Question: I have Spring Web app built with maven. I excluded commons-logging from spring to use SLF4J and Logback. But for some reason, the deployment fails with the following error
'''
Caused by: java.lang.NoClassDefFoundError: Lorg/apache/commons/logging/Log;
at java.lang.Class.getDeclaredFields0(Native Method)
at java.lang.Class.privateGetDeclaredFields(Class.java:2436)
at java.lang.Class.getDeclaredFields(Class.java:1806)
at org.apache.catalina.util.Introspection.getDeclaredFields(Introspection.java:106)
at org.apache.catalina.startup.WebAnnotationSet.loadFieldsAnnotation(WebAnnotationSet.java:256)
at org.apache.catalina.startup.WebAnnotationSet.loadApplicationServletAnnotations(WebAnnotationSet.java:132)
at org.apache.catalina.startup.WebAnnotationSet.loadApplicationAnnotations(WebAnnotationSet.java:65)
at org.apache.catalina.startup.ContextConfig.applicationAnnotationsConfig(ContextConfig.java:334)
at org.apache.catalina.startup.ContextConfig.configureStart(ContextConfig.java:774)
at org.apache.catalina.startup.ContextConfig.lifecycleEvent(ContextConfig.java:305)
at org.apache.catalina.util.LifecycleSupport.fireLifecycleEvent(LifecycleSupport.java:117)
at org.apache.catalina.util.LifecycleBase.fireLifecycleEvent(LifecycleBase.java:90)
at org.apache.catalina.core.StandardContext.startInternal(StandardContext.java:5095)
at org.apache.catalina.util.LifecycleBase.start(LifecycleBase.java:150)
... 40 more
Caused by: java.lang.ClassNotFoundException: org.apache.commons.logging.Log
at org.apache.catalina.loader.WebappClassLoaderBase.loadClass(WebappClassLoaderBase.java:1295)
at org.apache.catalina.loader.WebappClassLoaderBase.loadClass(WebappClassLoaderBase.java:1147)
... 54 more
'''
I'm not sure what is triggering the Apps server to look for commons logging and then complain that it can't find it. I'm trying to find out the misconfiguration in my app that could be causing this (maven's dependency tree did not show commons logging at all). Here's my Maven configuration
'''
<!-- Spring MVC -->
<dependency>
<groupId>org.springframework</groupId>
<artifactId>spring-context</artifactId>
<version>${spring-framework.version}</version>
<exclusions>
<exclusion>
<artifactId>commons-logging</artifactId>
<groupId>commons-logging</groupId>
</exclusion>
</exclusions>
</dependency>
<dependency>
<groupId>org.springframework</groupId>
<artifactId>spring-webmvc</artifactId>
<version>${spring-framework.version}</version>
</dependency>
<dependency>
<groupId>org.springframework</groupId>
<artifactId>spring-jdbc</artifactId>
<version>${spring-framework.version}</version>
</dependency>
<dependency>
<groupId>org.springframework.data</groupId>
<artifactId>spring-data-oracle</artifactId>
<version>1.1.0.RELEASE</version>
</dependency>
<!-- Jackson -->
<dependency>
<groupId>com.fasterxml.jackson.core</groupId>
<artifactId>jackson-databind</artifactId>
<version>${jackson.databind-version}</version>
</dependency>
<!-- AspectJ -->
<dependency>
<groupId>org.aspectj</groupId>
<artifactId>aspectjrt</artifactId>
<version>${org.aspectj-version}</version>
</dependency>
<!-- Other Web dependencies -->
<!-- <dependency>
<groupId>javax.servlet</groupId>
<artifactId>jstl</artifactId>
<version>${jstl.version}</version>
</dependency>
<dependency>
<groupId>javax.servlet</groupId>
<artifactId>servlet-api</artifactId>
<version>${servlet.version}</version>
<scope>provided</scope>
</dependency>
<dependency>
<groupId>javax.servlet.jsp</groupId>
<artifactId>jsp-api</artifactId>
<version>${jsp.version}</version>
<scope>provided</scope>
</dependency>
-->
<!-- Spring and Transactions -->
<dependency>
<groupId>org.springframework</groupId>
<artifactId>spring-tx</artifactId>
<version>${spring-framework.version}</version>
</dependency>
<!-- Logging with SLF4J & LogBack -->
<dependency>
<groupId>ch.qos.logback</groupId>
<artifactId>logback-classic</artifactId>
<version>${logback.version}</version>
</dependency>
<dependency>
<groupId>ch.qos.logback</groupId>
<artifactId>logback-core</artifactId>
<version>${logback.version}</version>
</dependency>
<!-- Test Artifacts -->
<dependency>
<groupId>org.springframework</groupId>
<artifactId>spring-test</artifactId>
<version>${spring-framework.version}</version>
<scope>test</scope>
</dependency>
<dependency>
<groupId>junit</groupId>
<artifactId>junit</artifactId>
<version>${junit.version}</version>
<scope>test</scope>
</dependency>
'''
Dependency Tree:

I also checked for any hidden references to apache commons. But I couldn't find any. Not sure what's causing the error. I need to remove apache commons and make Spring use SLF4J and logback. Any insights are appreciated.
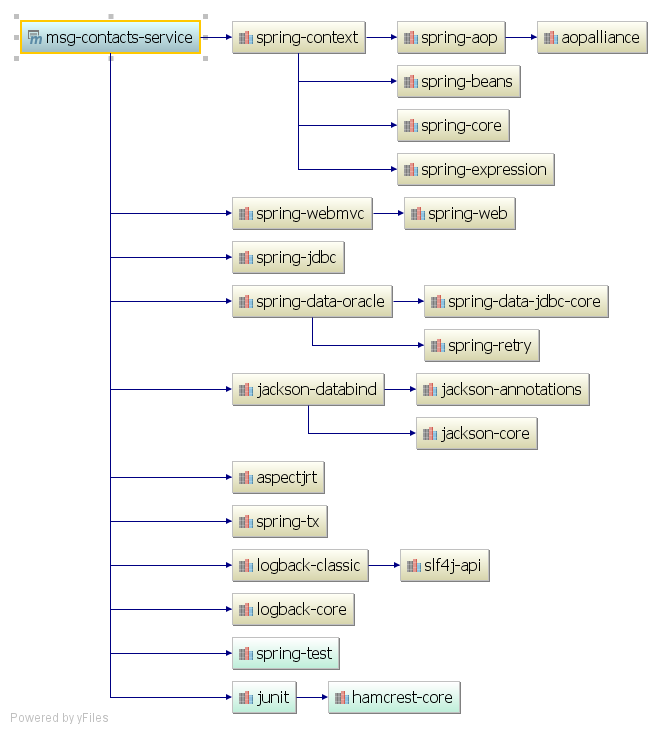
Answer: You can try to add dependency, this is needed according to <URL>.
'''
<dependency>
<groupId>org.slf4j</groupId>
<artifactId>jcl-over-slf4j</artifactId>
<version>${jcloverslf4j.version}</version>
</dependency>
'''
I hope it helps.